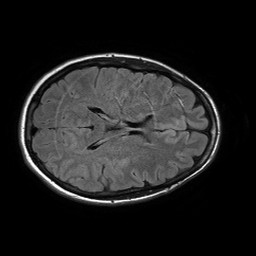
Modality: FLAIR
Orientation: axial
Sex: female
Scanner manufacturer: philips
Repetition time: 11 s
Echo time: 0.125 s